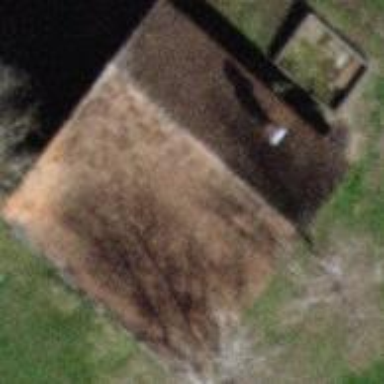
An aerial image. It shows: Shed.